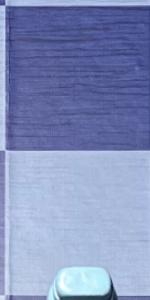
Label: Empty